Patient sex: M
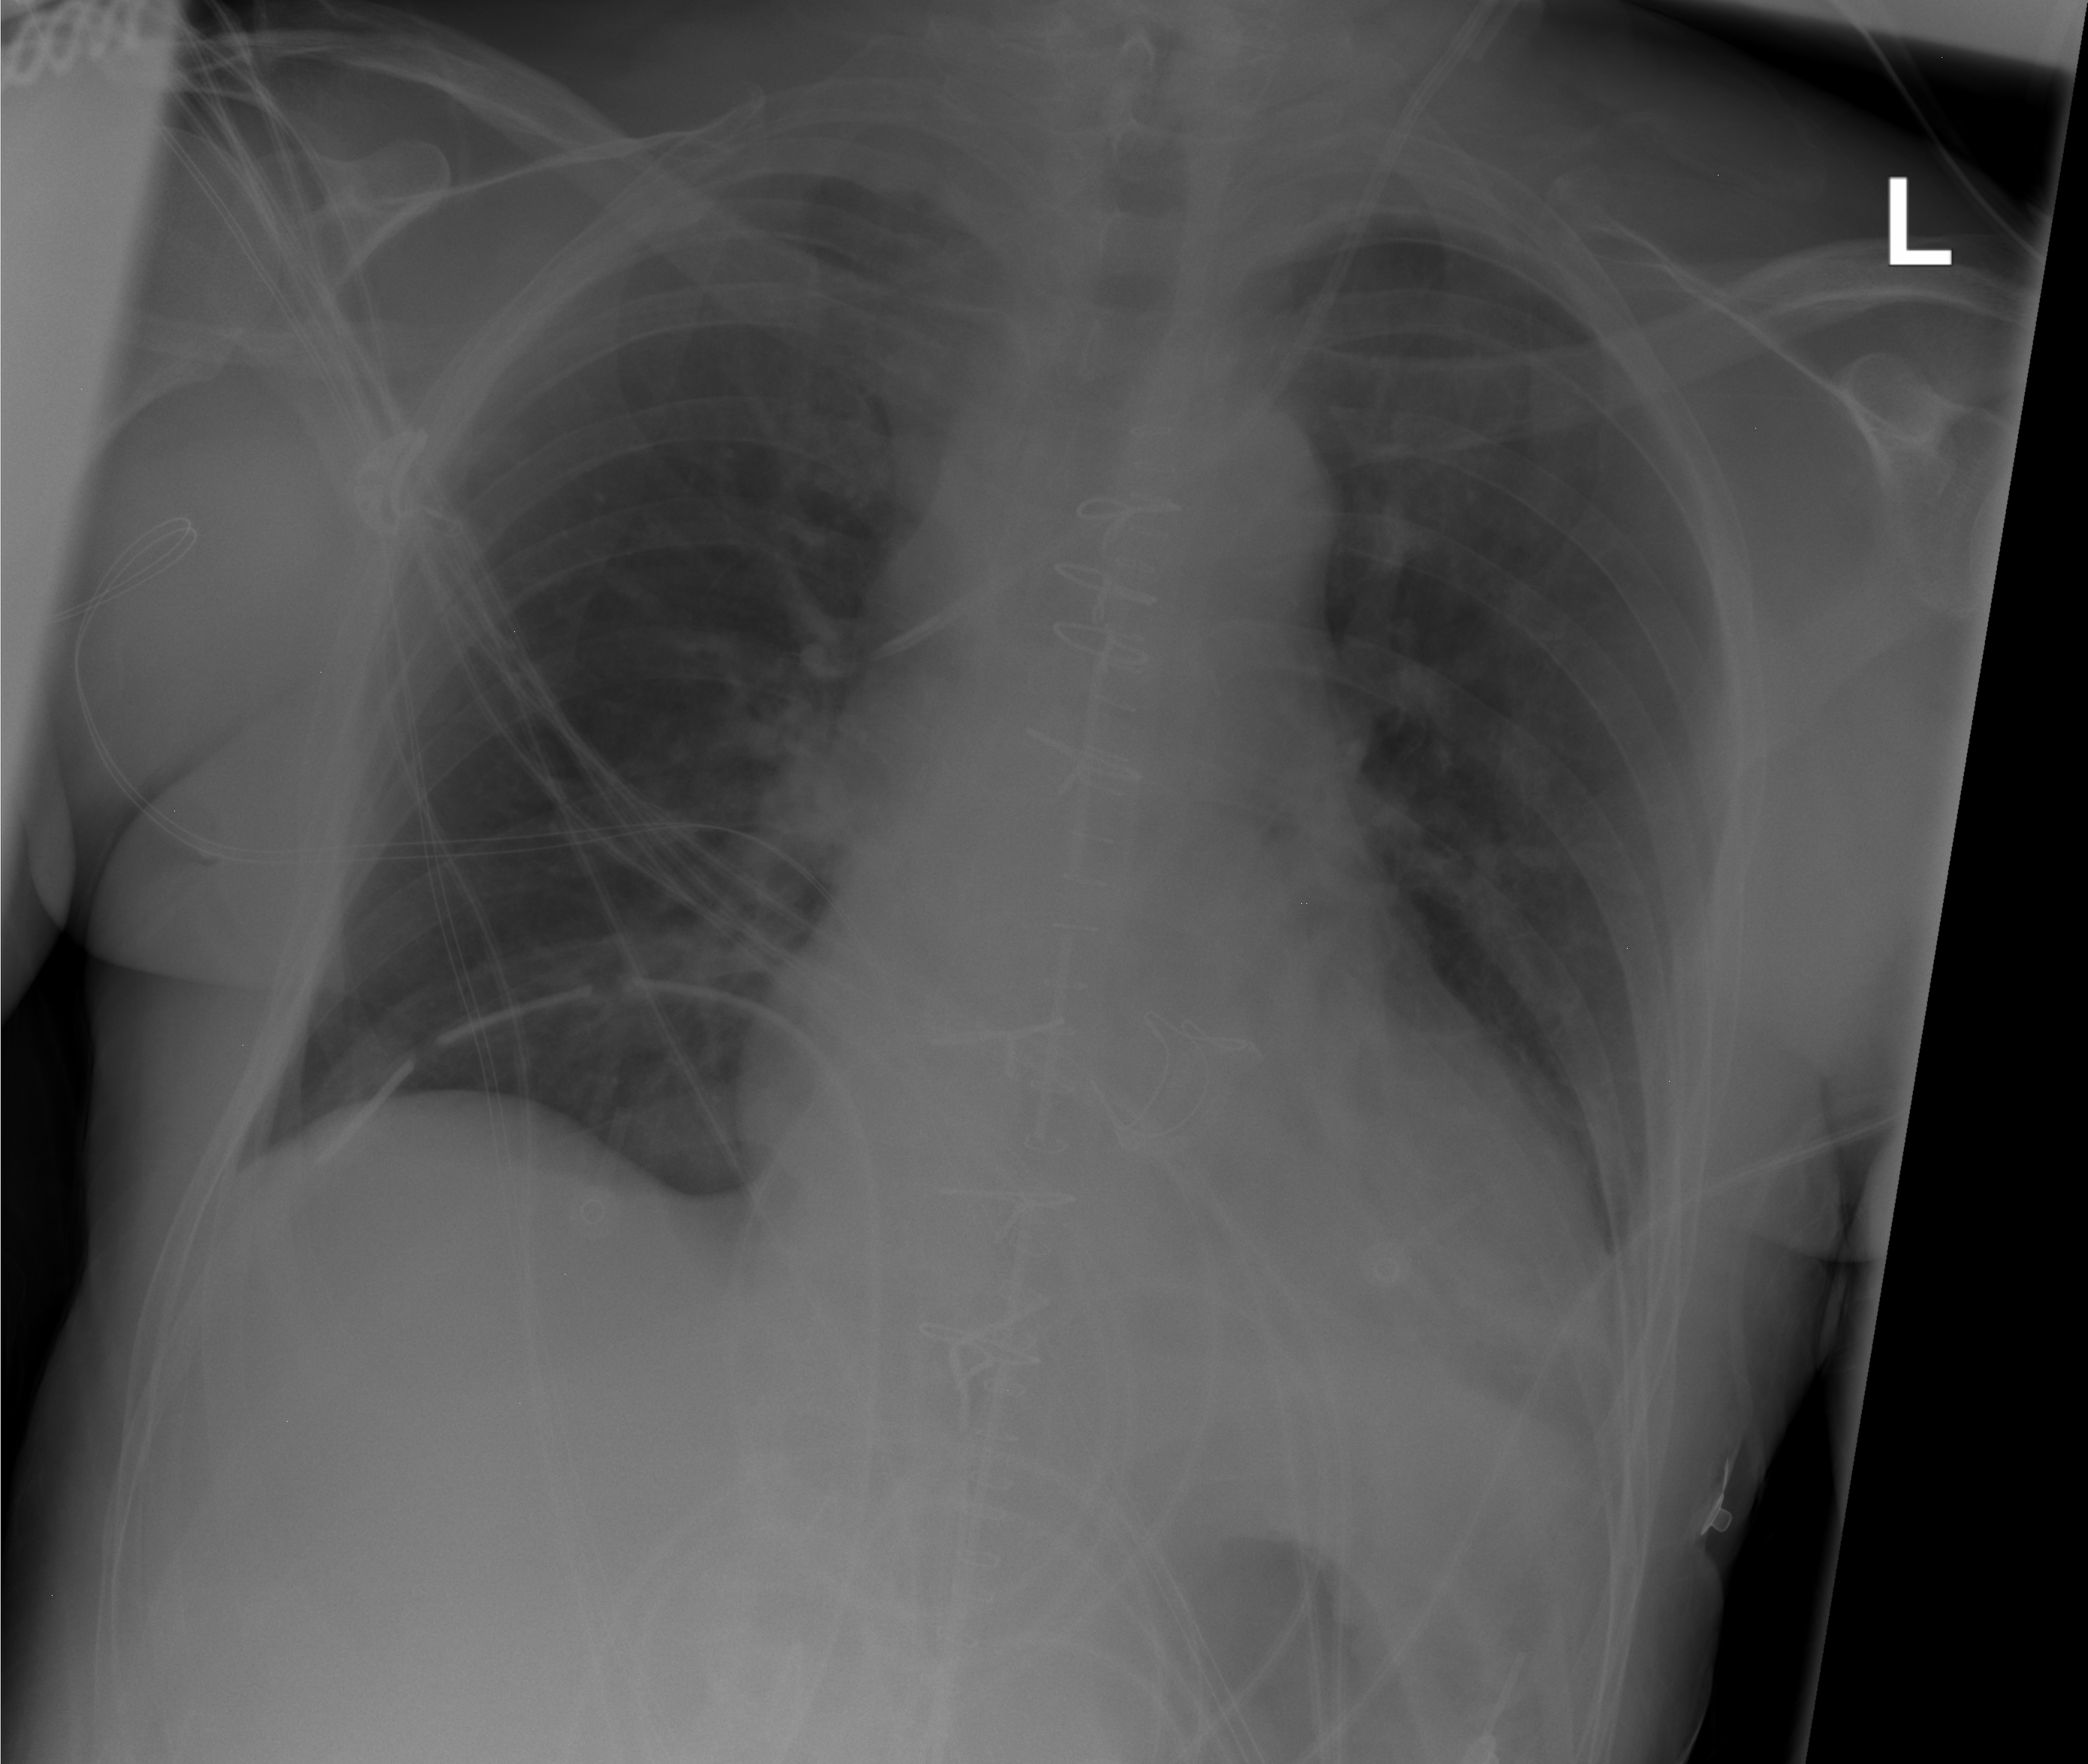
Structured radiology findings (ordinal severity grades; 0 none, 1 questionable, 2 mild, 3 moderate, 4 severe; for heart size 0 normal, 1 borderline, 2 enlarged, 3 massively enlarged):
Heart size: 0
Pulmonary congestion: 0
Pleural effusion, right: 0
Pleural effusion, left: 0
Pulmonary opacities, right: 0
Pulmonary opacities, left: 0
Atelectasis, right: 0
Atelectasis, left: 2